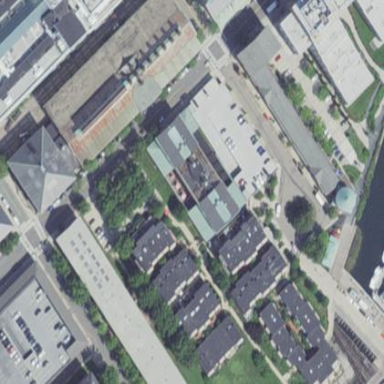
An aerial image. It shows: Building.